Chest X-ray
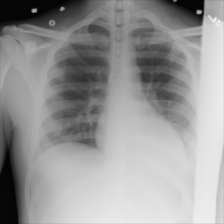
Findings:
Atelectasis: positive
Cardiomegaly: negative
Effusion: negative
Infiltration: negative
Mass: negative
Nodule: negative
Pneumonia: negative
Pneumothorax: negative
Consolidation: negative
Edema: negative
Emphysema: negative
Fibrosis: negative
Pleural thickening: negative
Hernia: negative